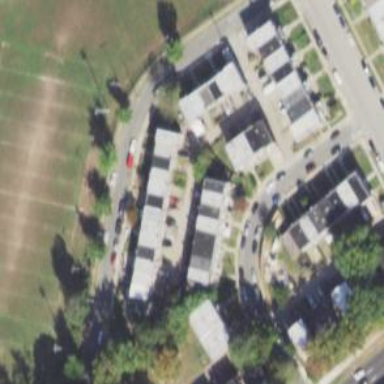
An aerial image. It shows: Alley classified as service road.